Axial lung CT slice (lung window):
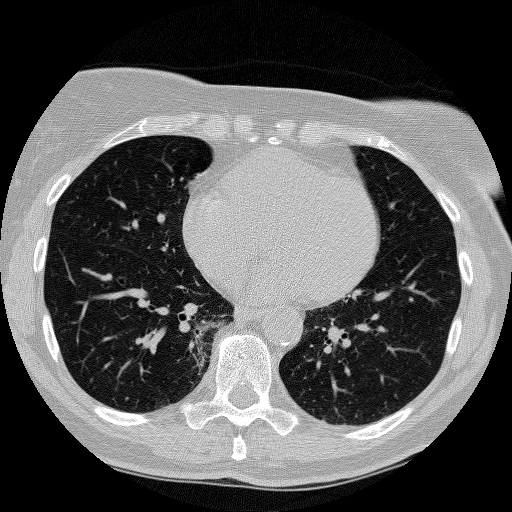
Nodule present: no